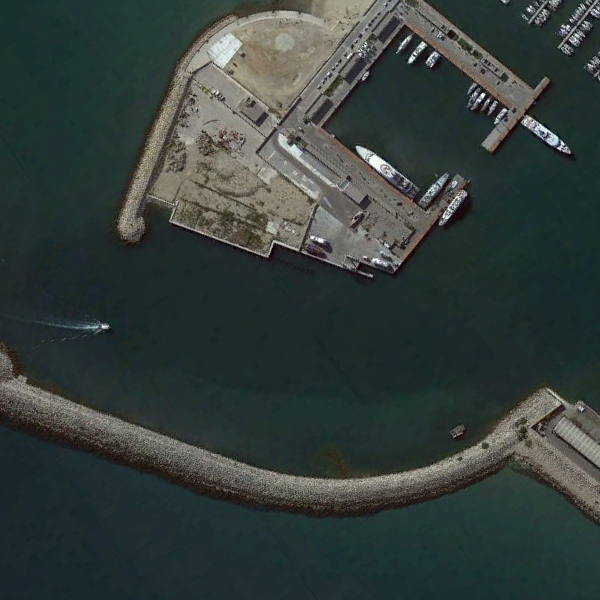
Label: Port